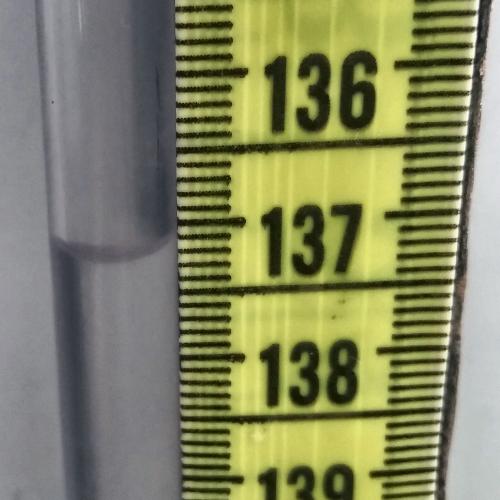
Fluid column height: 137.2 cm